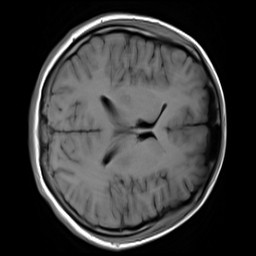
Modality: T1w
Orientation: axial
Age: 19
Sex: female
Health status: healthy
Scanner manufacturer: siemens
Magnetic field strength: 3 T
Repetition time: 4.1 s
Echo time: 0.0085 s